Question: I have the below HTML:
'''
<li ng-click="toggleBeep(beep)" ng-class-odd="'gradient-two'"
ng-class-even="'gradient-three'" ng-repeat="beep in beeps">
<span>{{beep.name}}</span>
<label class="bold" ng-show="isSelected(beep)">selected</label>
</li>
'''
JavaScript (AngularJS):
'''
$scope.beeps = $sounds.getAll();
// get stored beep from localStorage
var notification_beep =
angular.fromJson(localStorage.getItem('notification_beep'));
console.log($scope.beeps[0]);
console.log(notification_beep);
// handle change sound on click event
$scope.toggleBeep = function (beep) {
$cbSounds.play(beep.file);
$scope.selected = beep;
localStorage.setItem('notification_beep', angular.toJson(beep));
};
$scope.isSelected = function (beep) {
return $scope.selected === beep;
};
'''
Now, when I click on any 'li' I get the selected 'label' is shown because of the '$scope.isSelected' function. However, when I try to add this line '$scope.selected = notification_beep' which is the beep object stored in the localStorage the 'label' is not shown and I get the below return values.

The only difference I could spot is that $$hashkey is present on '$scope.beeps[0]' while it's not on 'notification_beep'. Could this be the cause? Thanks.
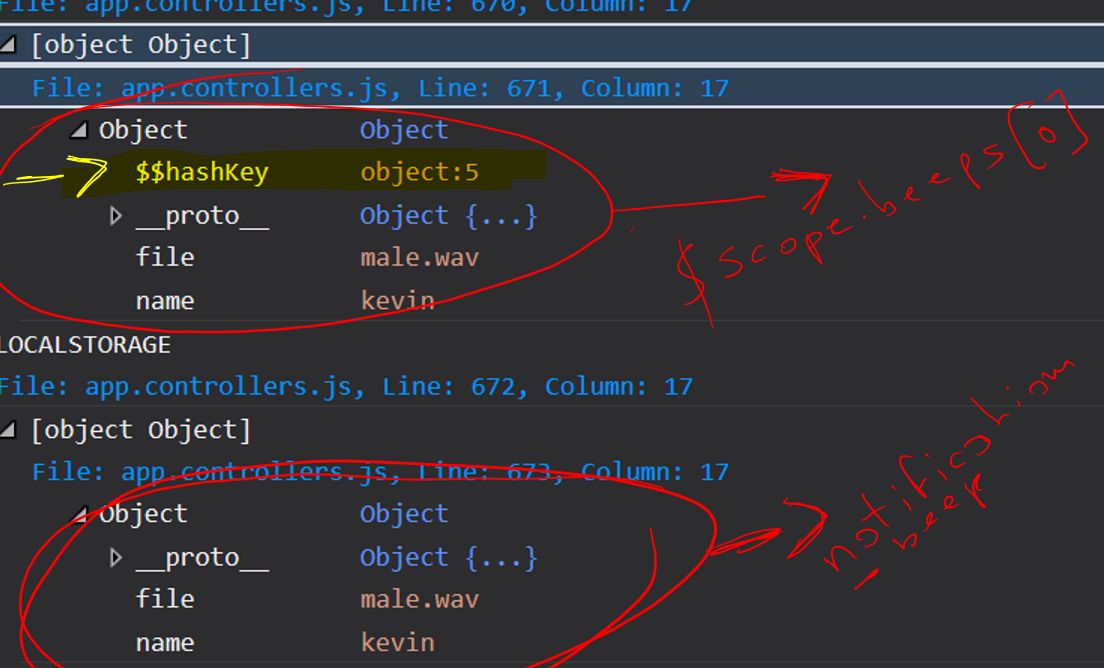
Answer: The following comparison:
'''
$scope.selected === beep
'''
Will only return true if the two variables reference the same object.
The following line will create a new object:
'''
var notification_beep = angular.fromJson(localStorage.getItem('notification_beep'));
'''
So it will not reference the same object as '$scope.selected'.
To clarify, this will return 'false': '{ name: 'Beep 1' } === { name: 'Beep 1' }'
The simplest solution is to instead compare against a unique primtive of the objects.
For example:
'''
return $scope.selected.name === beep.name;
'''
The '$$hashkey' property is inserted into the object by 'ng-repeat' and is used to track which object corresponds to which DOM template. The reason it doesn't exist in 'notification_beep' is because 'angular.toJson' removes the property from the object.